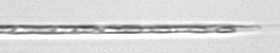
Label: Rhizosolenia